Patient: sex M, age 65
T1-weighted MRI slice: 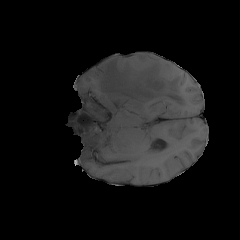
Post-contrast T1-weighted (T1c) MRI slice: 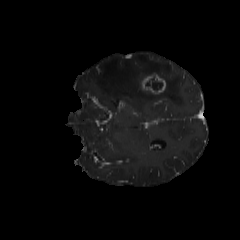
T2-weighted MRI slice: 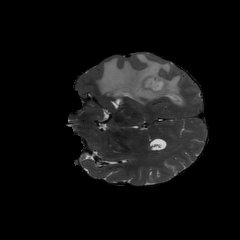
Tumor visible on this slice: yes
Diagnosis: Glioblastoma, IDH-wildtype
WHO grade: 4